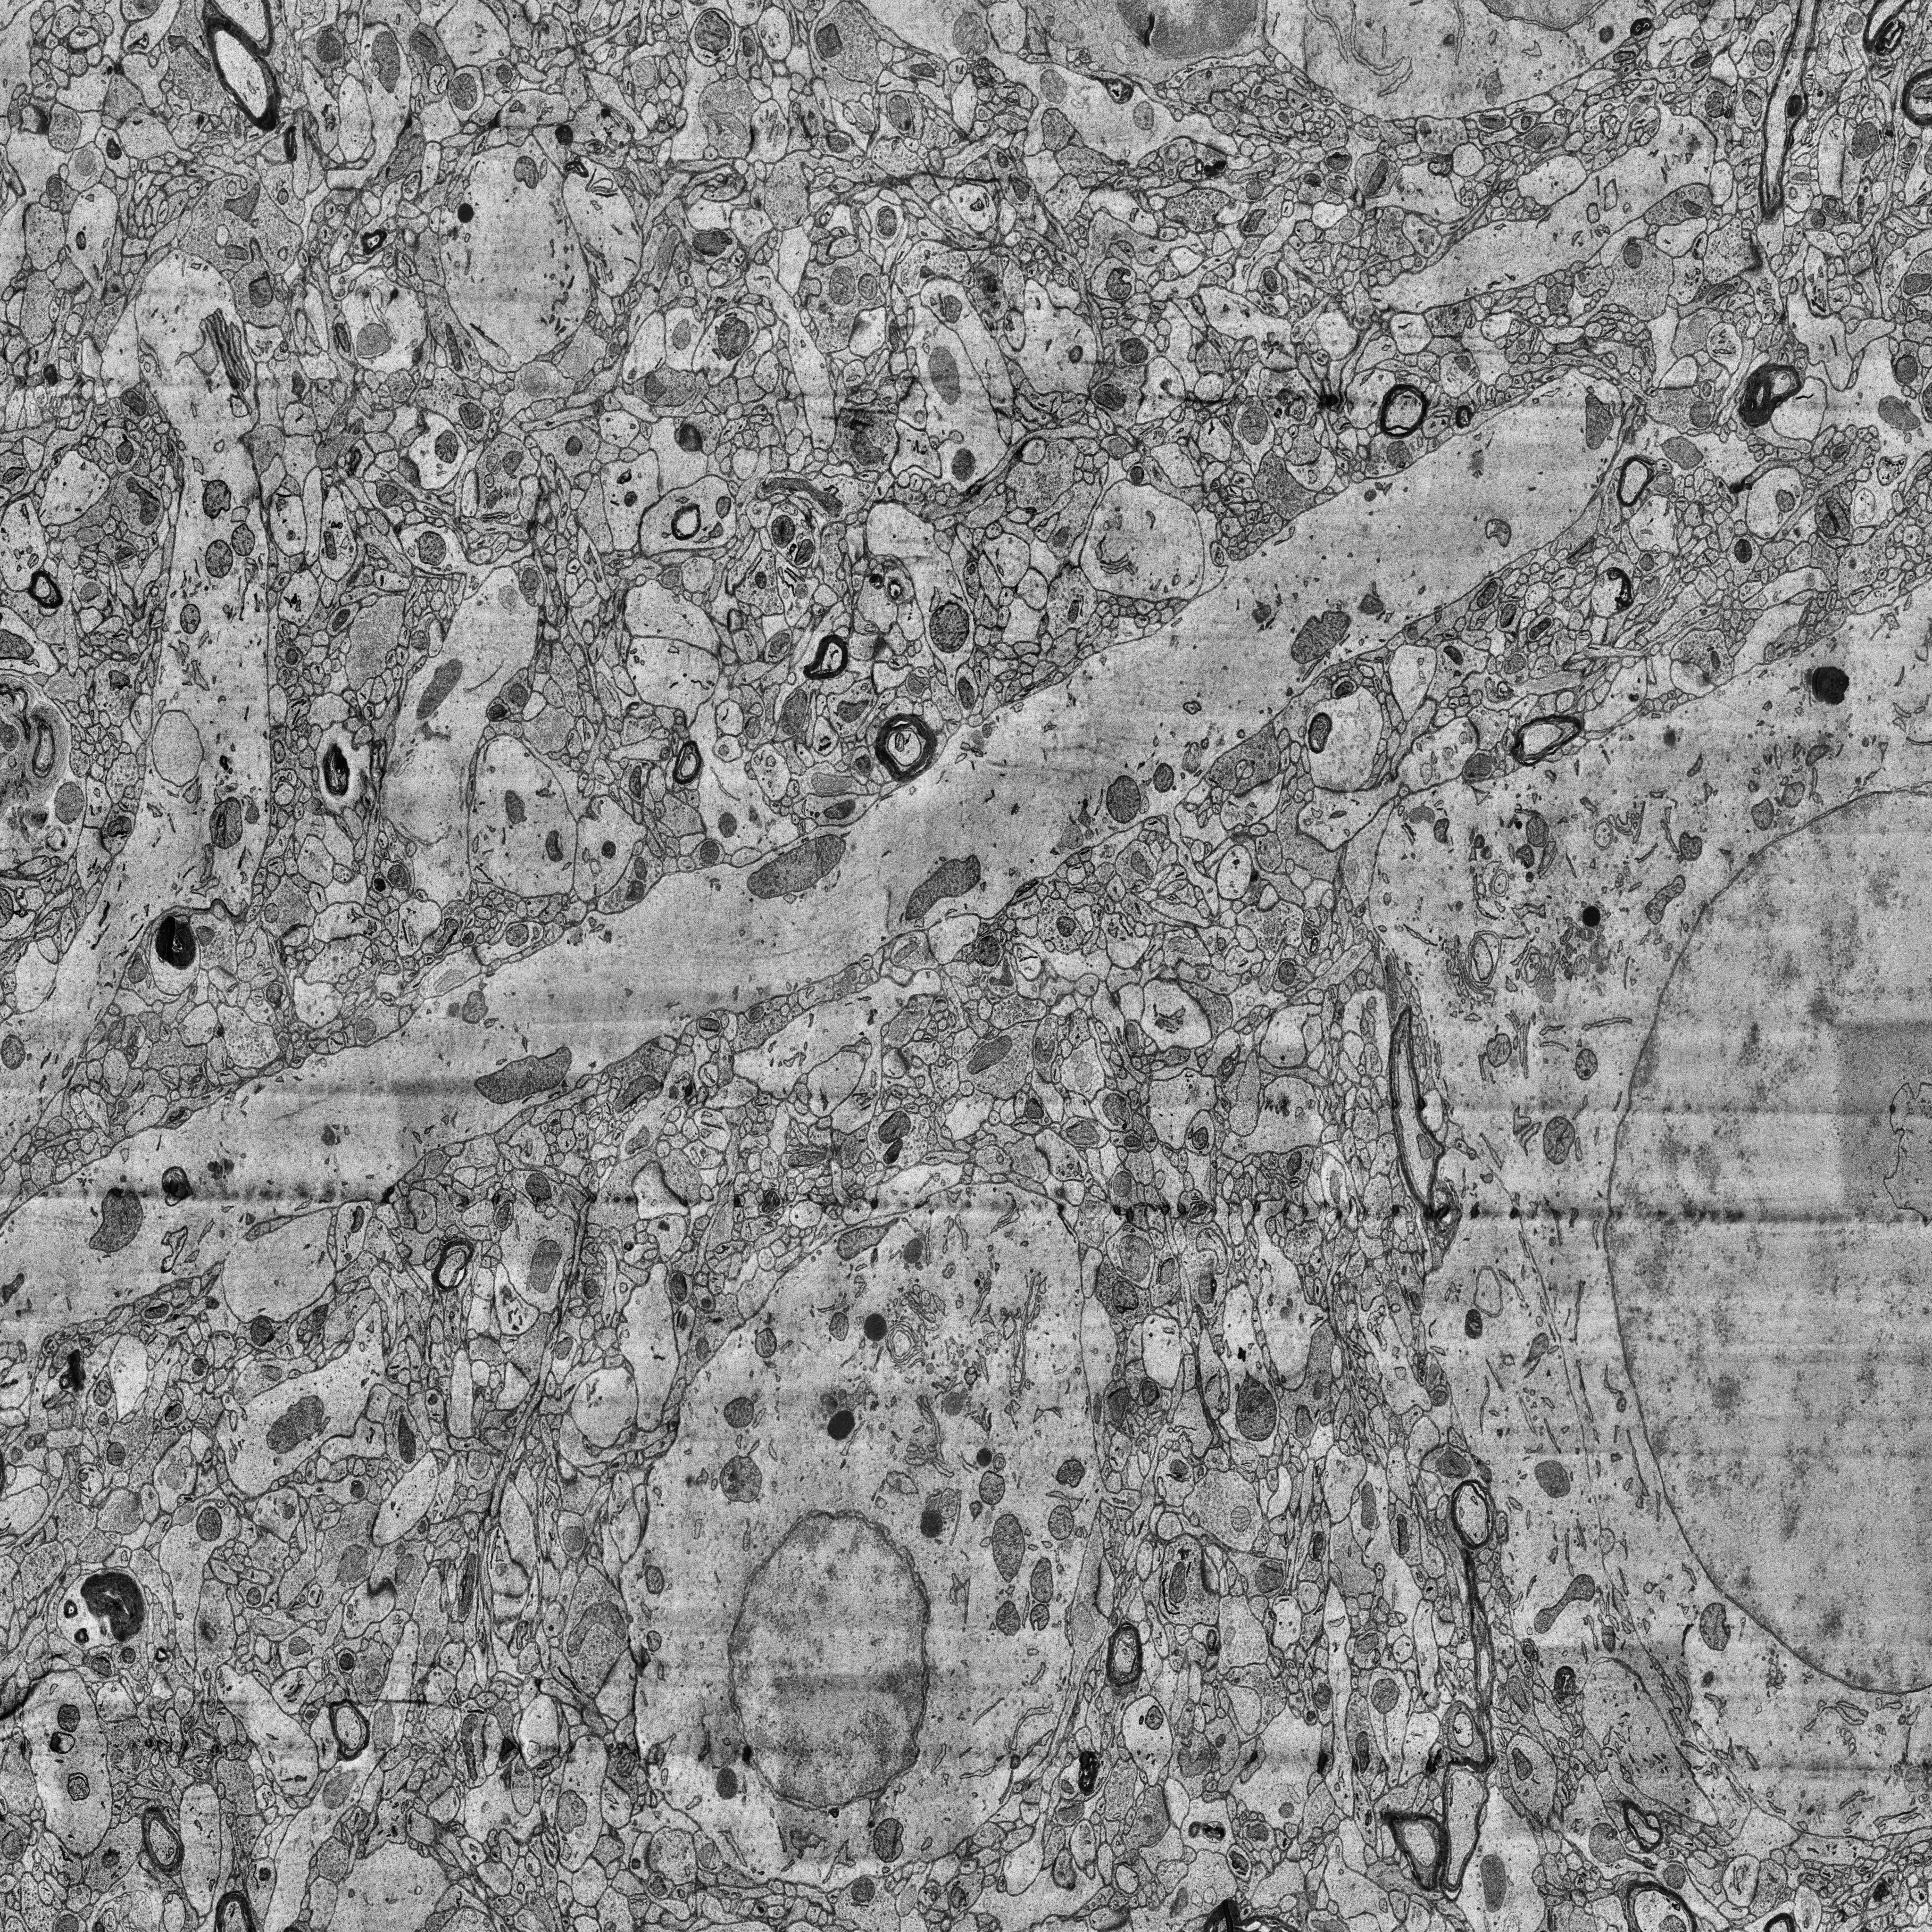
Electron microscopy slice of human cortex tissue
Slice depth (z): 339
Mitochondria instances in slice: 411